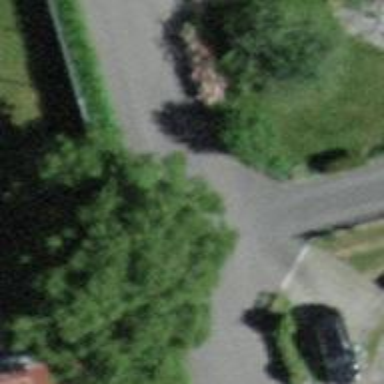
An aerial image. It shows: Alley classified as service road.